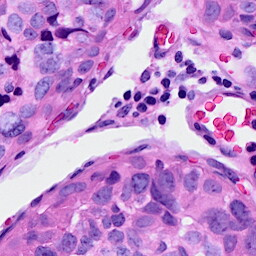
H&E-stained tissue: Breast